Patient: sex M, age 51
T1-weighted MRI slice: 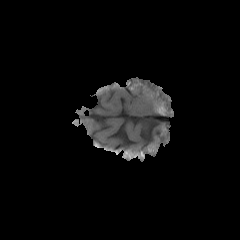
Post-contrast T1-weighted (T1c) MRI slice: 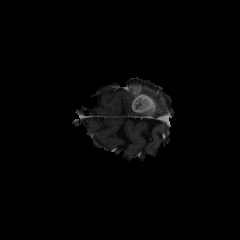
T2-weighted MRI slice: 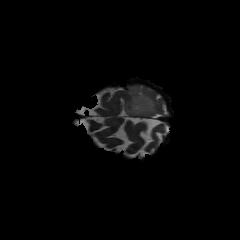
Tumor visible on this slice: yes
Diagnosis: Glioblastoma, IDH-wildtype
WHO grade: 4